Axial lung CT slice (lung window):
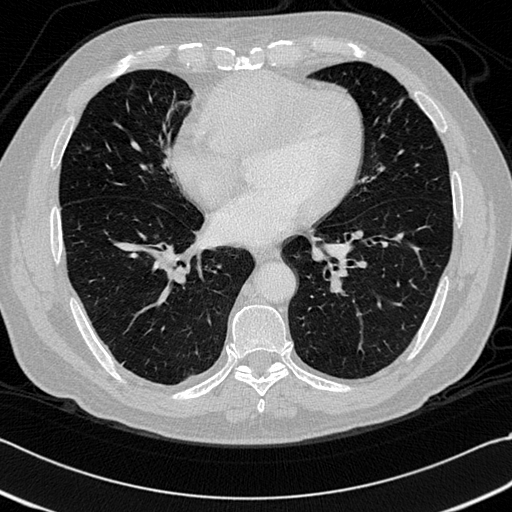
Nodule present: no